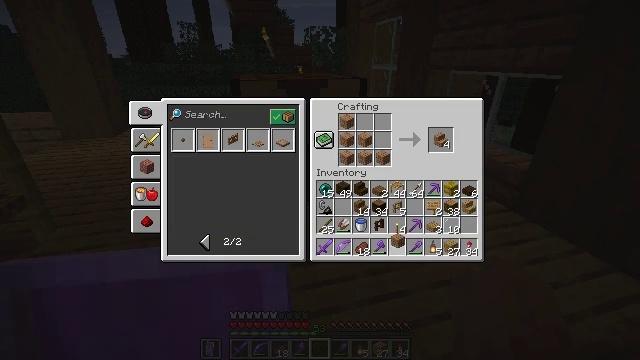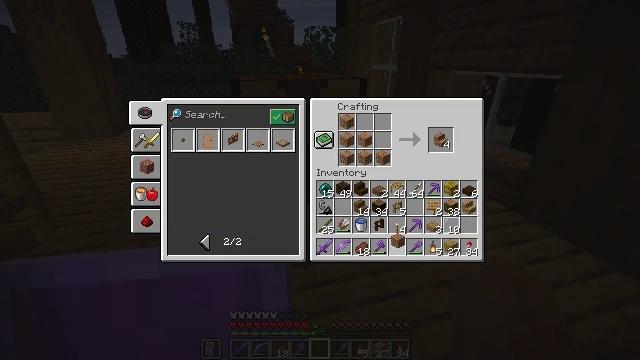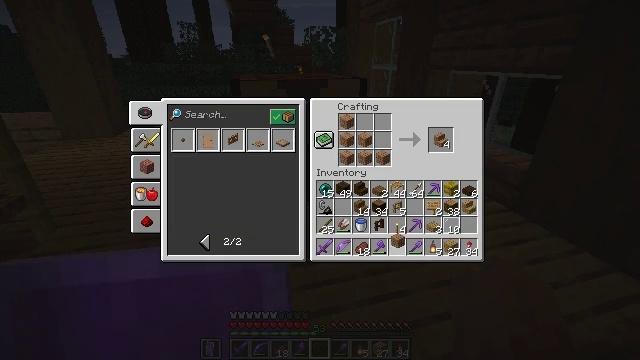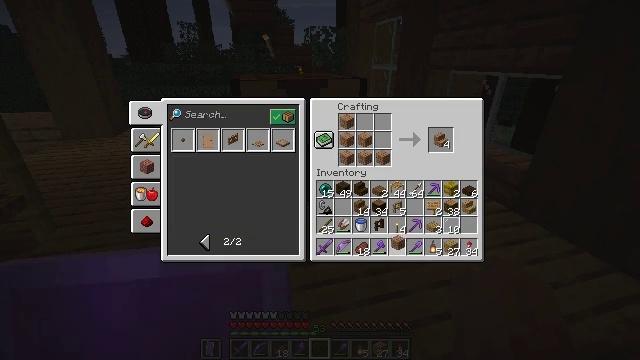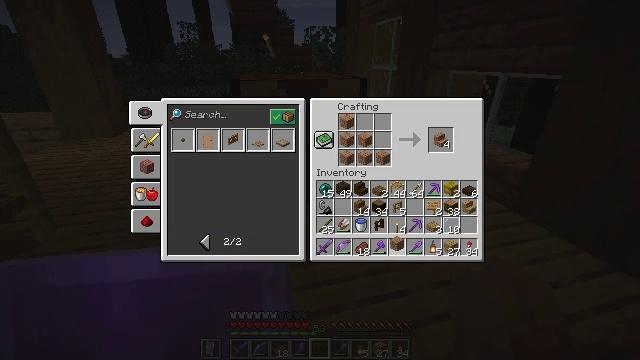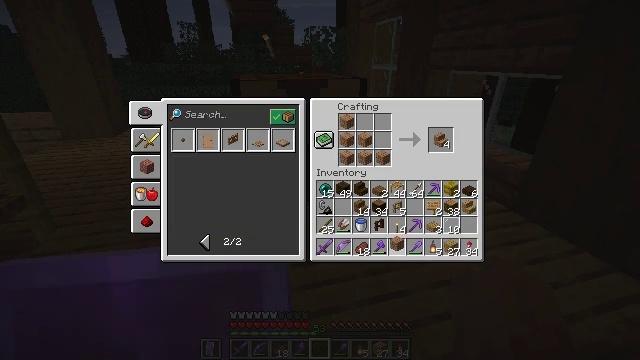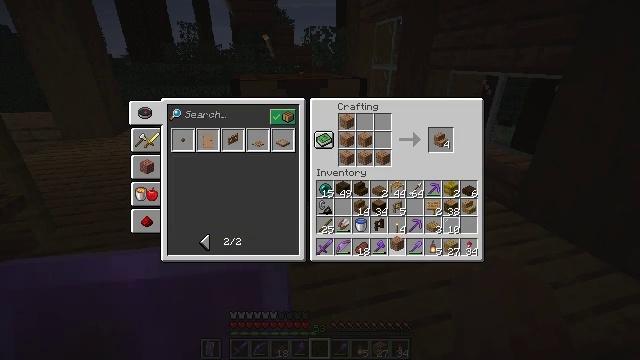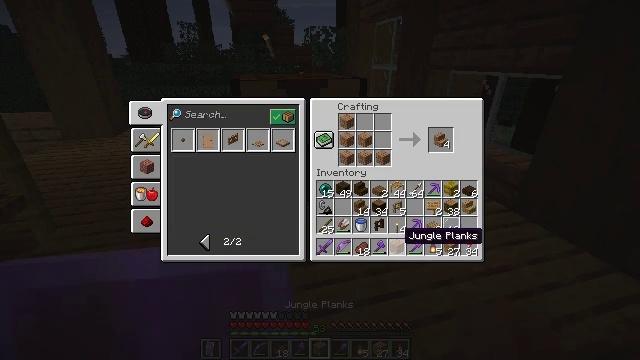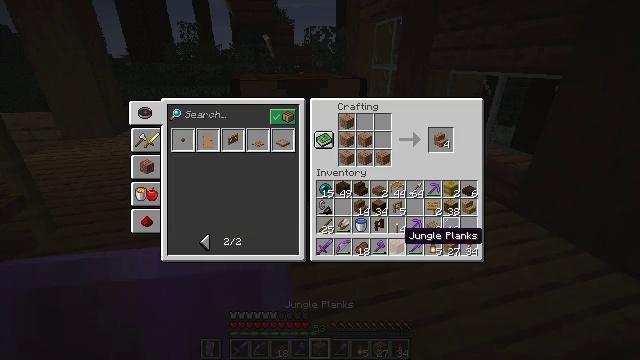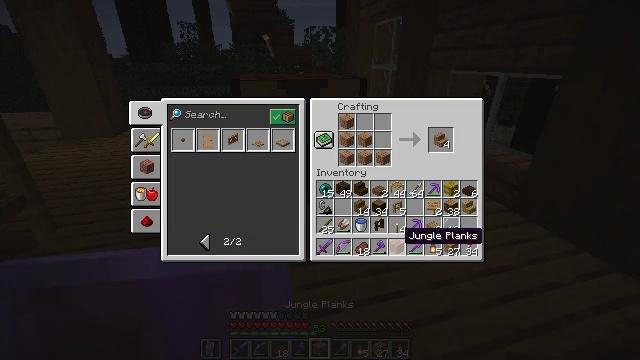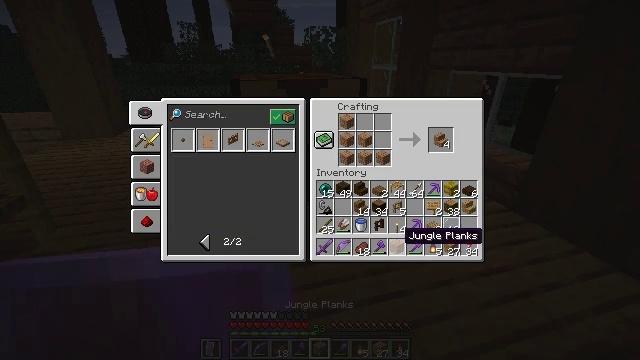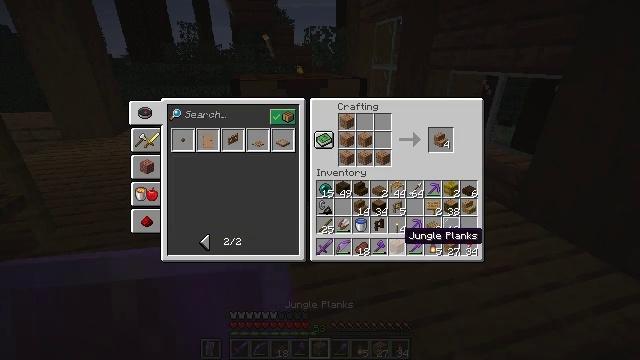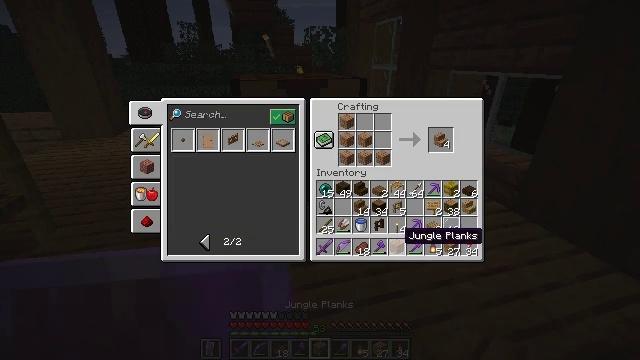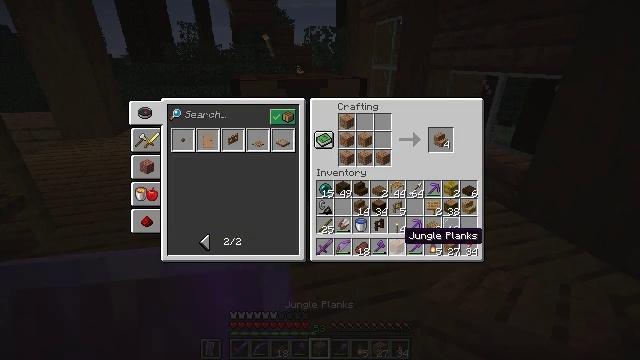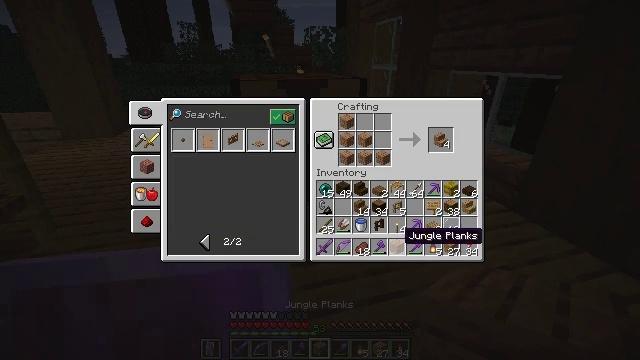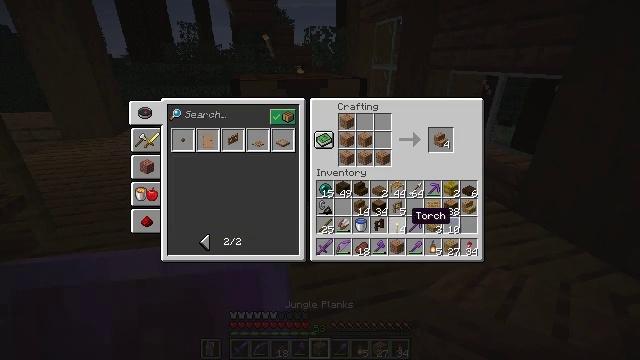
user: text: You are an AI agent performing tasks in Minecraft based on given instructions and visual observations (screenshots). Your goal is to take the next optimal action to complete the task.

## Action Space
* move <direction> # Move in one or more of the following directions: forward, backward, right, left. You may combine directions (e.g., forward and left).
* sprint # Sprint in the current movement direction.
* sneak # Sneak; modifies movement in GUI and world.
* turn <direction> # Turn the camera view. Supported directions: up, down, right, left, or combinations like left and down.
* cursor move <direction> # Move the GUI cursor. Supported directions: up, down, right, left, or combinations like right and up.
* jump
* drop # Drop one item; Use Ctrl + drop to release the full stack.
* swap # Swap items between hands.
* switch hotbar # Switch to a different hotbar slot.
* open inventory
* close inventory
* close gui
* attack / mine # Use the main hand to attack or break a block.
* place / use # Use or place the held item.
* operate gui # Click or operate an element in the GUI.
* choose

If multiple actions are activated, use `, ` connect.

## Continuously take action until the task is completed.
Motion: motion action
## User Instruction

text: Use planks to craft jungle stairs in the crafting table.
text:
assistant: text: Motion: no_op
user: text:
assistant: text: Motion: no_op
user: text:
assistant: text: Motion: no_op
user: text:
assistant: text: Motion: attack / mine
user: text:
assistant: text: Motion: attack / mine
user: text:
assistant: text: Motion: attack / mine
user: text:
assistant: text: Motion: no_op
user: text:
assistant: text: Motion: no_op
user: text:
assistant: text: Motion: no_op
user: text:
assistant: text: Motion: no_op
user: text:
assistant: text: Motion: no_op
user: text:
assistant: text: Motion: no_op
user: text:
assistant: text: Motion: no_op
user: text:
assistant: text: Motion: no_op
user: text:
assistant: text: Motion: sneak, turn right and up
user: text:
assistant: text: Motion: sneak, turn right and up
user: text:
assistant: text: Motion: sneak, turn right and up
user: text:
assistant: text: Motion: sneak, turn up
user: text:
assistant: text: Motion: sneak
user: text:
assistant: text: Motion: sneak
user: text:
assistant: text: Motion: sneak
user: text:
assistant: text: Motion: sneak
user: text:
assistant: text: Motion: sneak, turn up
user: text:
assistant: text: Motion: sneak
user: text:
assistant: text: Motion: sneak
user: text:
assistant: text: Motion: sneak
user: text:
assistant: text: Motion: sneak, attack / mine
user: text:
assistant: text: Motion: sneak, attack / mine
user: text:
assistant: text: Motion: sneak, attack / mine
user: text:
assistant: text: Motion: sneak